Current action and preconditions to check: trajectory_clear

Your task: For each precondition in the list above, predict whether it will hold at this action.

Consider the current scene as observed from the mobile robot's camera, and analyze the predicted future states of all dynamic agents (e.g., people, animals, vehicles, or any moving entities) within the NEXT SECOND.

IMPORTANT: Only answer "very likely" if you are absolutely certain—based on strong, clear evidence—that a dynamic agent will violate the precondition in the predicted future state. Do NOT answer "very likely" for unlikely, ambiguous, or low-probability risks.

Ask yourself for each precondition: Is there a high probability, with clear and convincing evidence, that the predicted future states of any dynamic agent will interfere with the predicted future state of the currently executing action within the NEXT SECOND, causing that precondition to fail?

Assess the risk level based on these predictions. Use "likely" or "very likely" if motions create a clear risk of interference.

Use "neutral" or "improbable" if agents are nearby but their predicted paths are clearly diverging or non-conflicting.

Failure Risk Categories: "very improbable", "improbable", "neutral", "likely", "very likely"

Answer Format: Output ONLY the probability_of_failure value from these categories: "very improbable", "improbable", "neutral", "likely", "very likely"

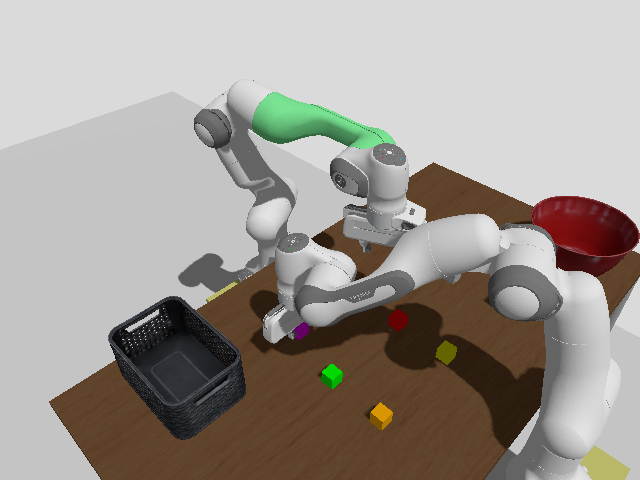

Answer: neutral